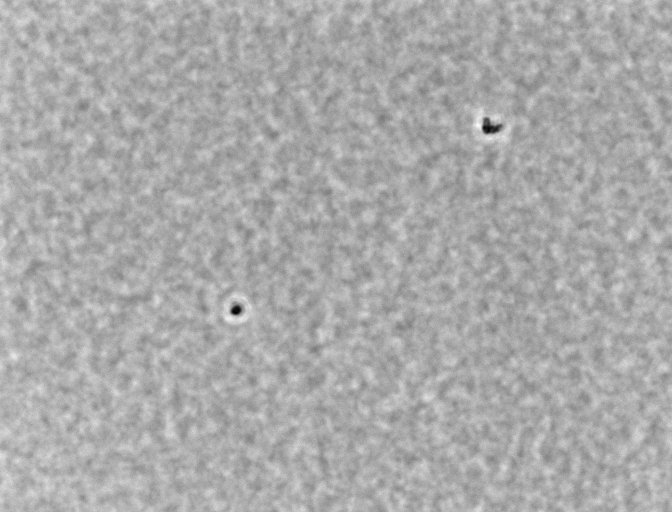
Listeria innocua